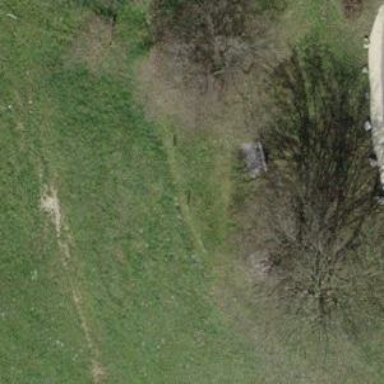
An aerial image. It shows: Bench.